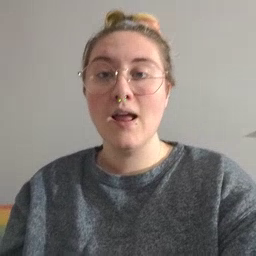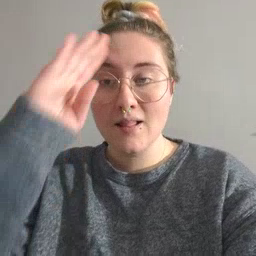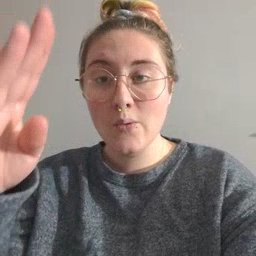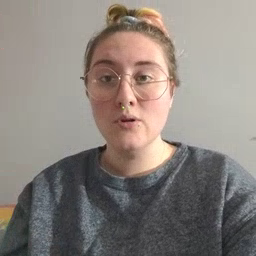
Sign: hello